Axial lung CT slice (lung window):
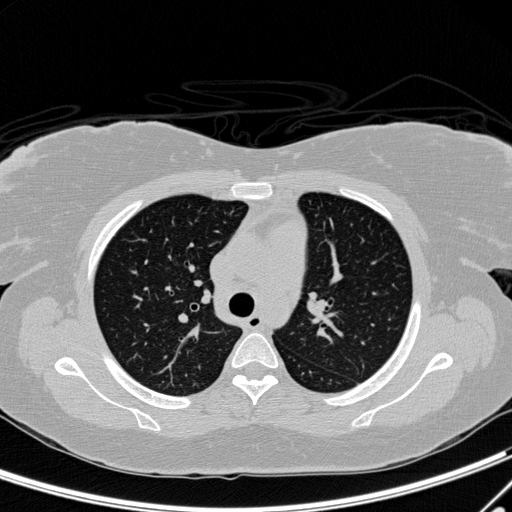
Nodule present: no